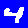
Digit: 4